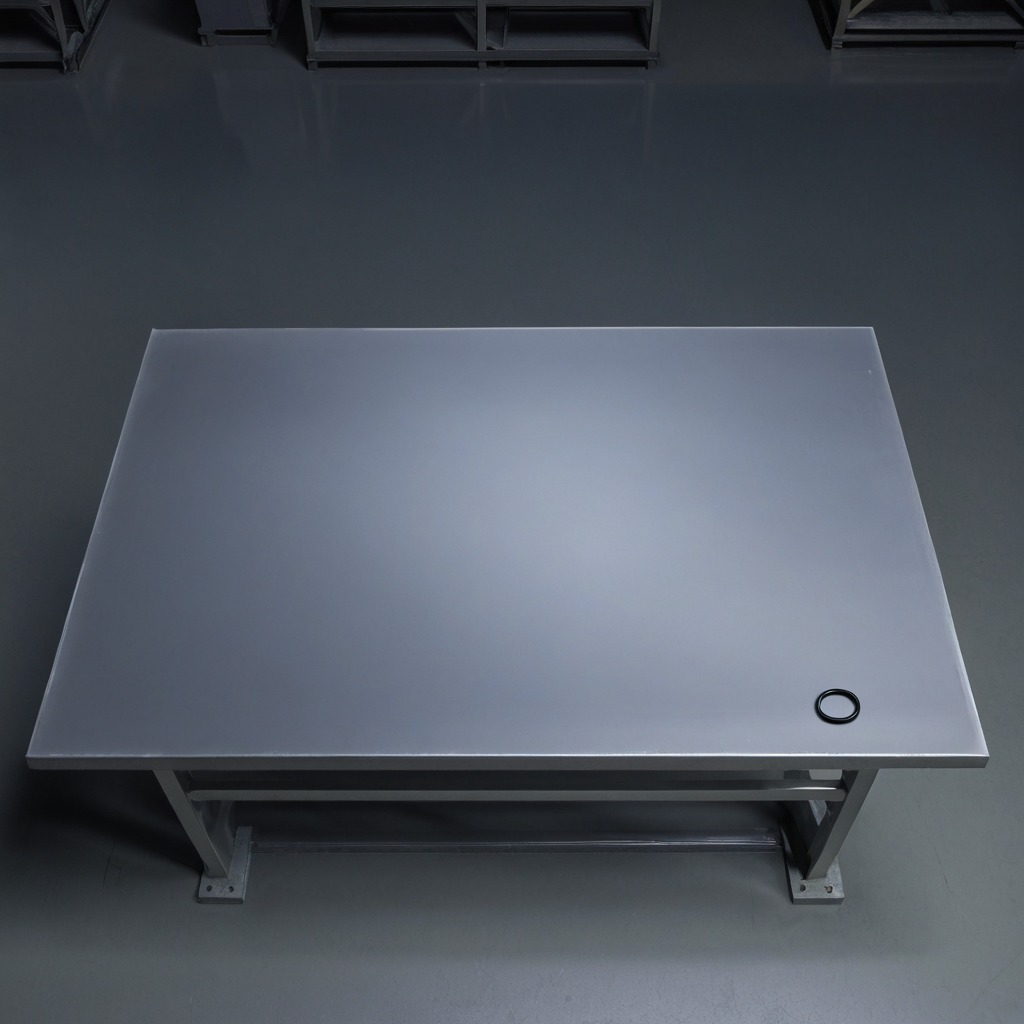
A rubber O-ring is lying on the tabletop.